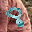
Label: 8